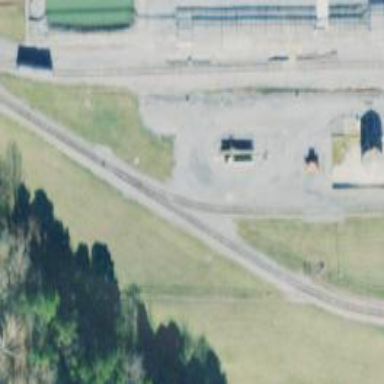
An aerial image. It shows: Railway spur service.